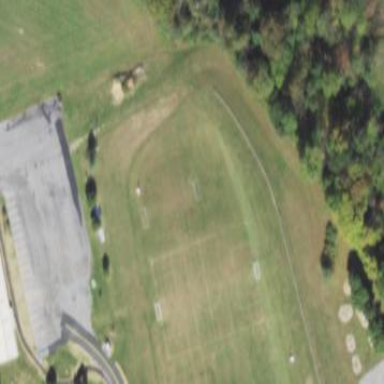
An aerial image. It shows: Soccer pitch for outdoor sports and leisure activities.